Question: How can one assign a click event to an arbitrary span ('eg. <span id="foo">foo</span>') in an ST2 app?
I have a trivial example that illustrates the idea of what I'd like to do. In the example, I write the letters 'A,B,C' and I'd like to tell the user which letter they clicked.
Here's an image:

---
'''
Ext.application({
launch: function() {
var view = Ext.create('Ext.Container', {
layout: {
type: 'vbox'
},
items: [{
html: '&lt;span id="let_a">A&lt;/span> &lt;span id="let_b">B&lt;/span> &lt;span style="float:right" id="let_c">C&lt;/span>',
style: 'background-color: #c9c9c9;font-size: 48px;',
flex: 1
}]
});
Ext.Viewport.add(view);
}
});
'''
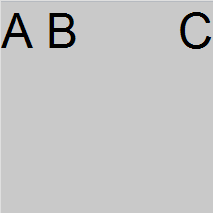
Answer: You can add a listener to a specific element using delegation. It is actually fairly simply to use.
'''
Ext.Viewport.add({
html: 'test <span class="one">one</span> hmmm <span class="two">two</span>',
listeners: [
{
element: 'element',
delegate: 'span.one',
event: 'tap',
fn: function() {
console.log('One!');
}
},
{
element: 'element',
delegate: 'span.two',
event: 'tap',
fn: function() {
console.log('Two!');
}
}
]
});
'''
The main parts are 'element' and 'delegate'.
- 'element''element'- 'delegate''span''span .test.second'
Ideally, as said, you should take advantage of components as much as possible. They will give you much more flexibility. But I know there are definitely some cases where you need to do this. There will be no performance implications; in fact, it will be faster than using components. However, you should implement listeners the way he suggested. It will not be performant and is extremely dirty (as he mentioned).